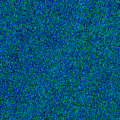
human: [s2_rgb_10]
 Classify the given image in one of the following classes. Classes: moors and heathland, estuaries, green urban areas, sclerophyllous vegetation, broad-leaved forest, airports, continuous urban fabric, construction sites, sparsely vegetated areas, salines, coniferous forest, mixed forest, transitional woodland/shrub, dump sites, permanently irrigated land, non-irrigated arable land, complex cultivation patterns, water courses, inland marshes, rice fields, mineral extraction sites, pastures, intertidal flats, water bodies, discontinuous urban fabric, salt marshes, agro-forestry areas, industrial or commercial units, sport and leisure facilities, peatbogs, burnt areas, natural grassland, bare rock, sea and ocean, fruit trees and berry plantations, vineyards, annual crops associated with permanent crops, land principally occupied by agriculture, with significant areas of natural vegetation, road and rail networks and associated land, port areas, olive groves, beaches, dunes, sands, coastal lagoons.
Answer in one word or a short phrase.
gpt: sea and ocean